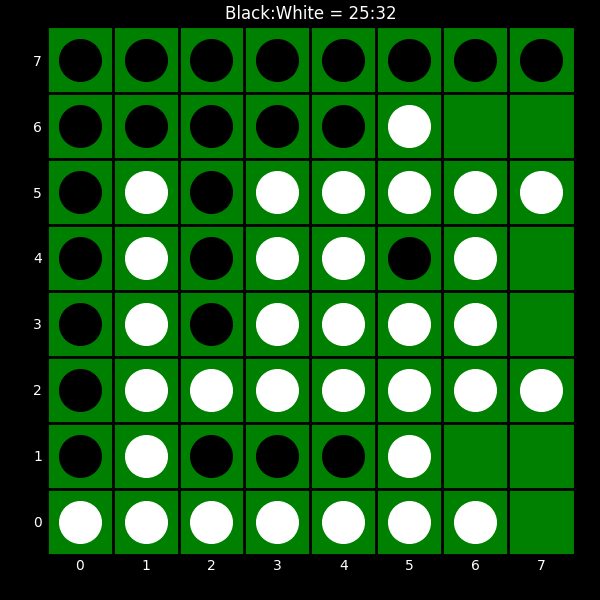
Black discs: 25
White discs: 32